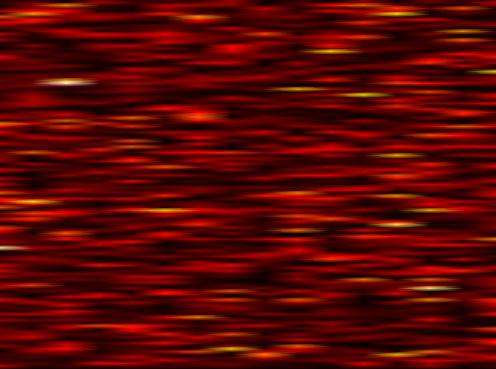
Label: FOFDM